Aerial crown-view tile of a tropical tree (Barro Colorado Island, Panama), acquired 20241014:
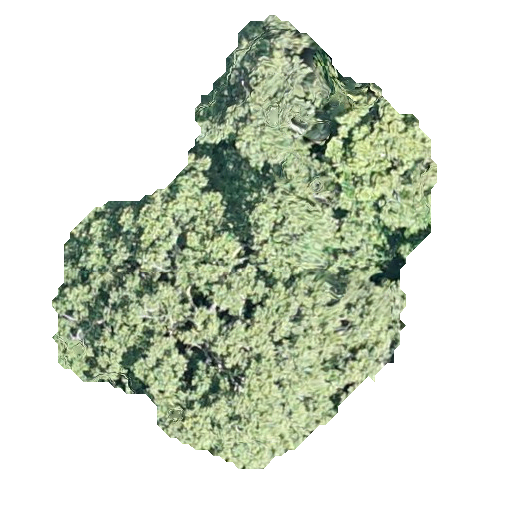
Species: Cordia alliodora
GBIF accepted scientific name: Cordia alliodora
Crown area: 163.645 m²